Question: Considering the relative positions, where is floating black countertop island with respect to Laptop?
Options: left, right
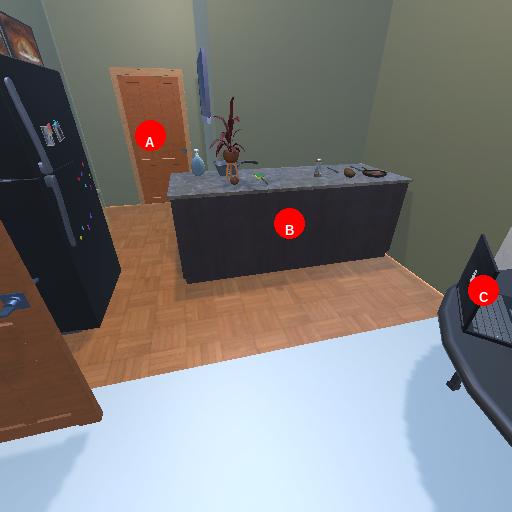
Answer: left